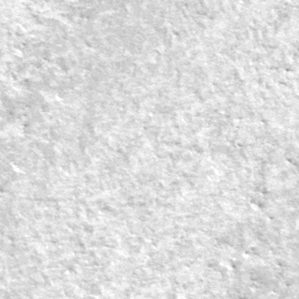
Label: frost